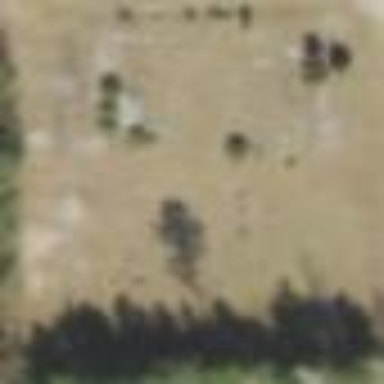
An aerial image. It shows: Cemetery.